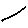
Label: line